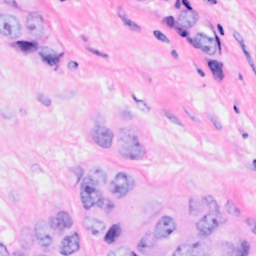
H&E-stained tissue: Breast